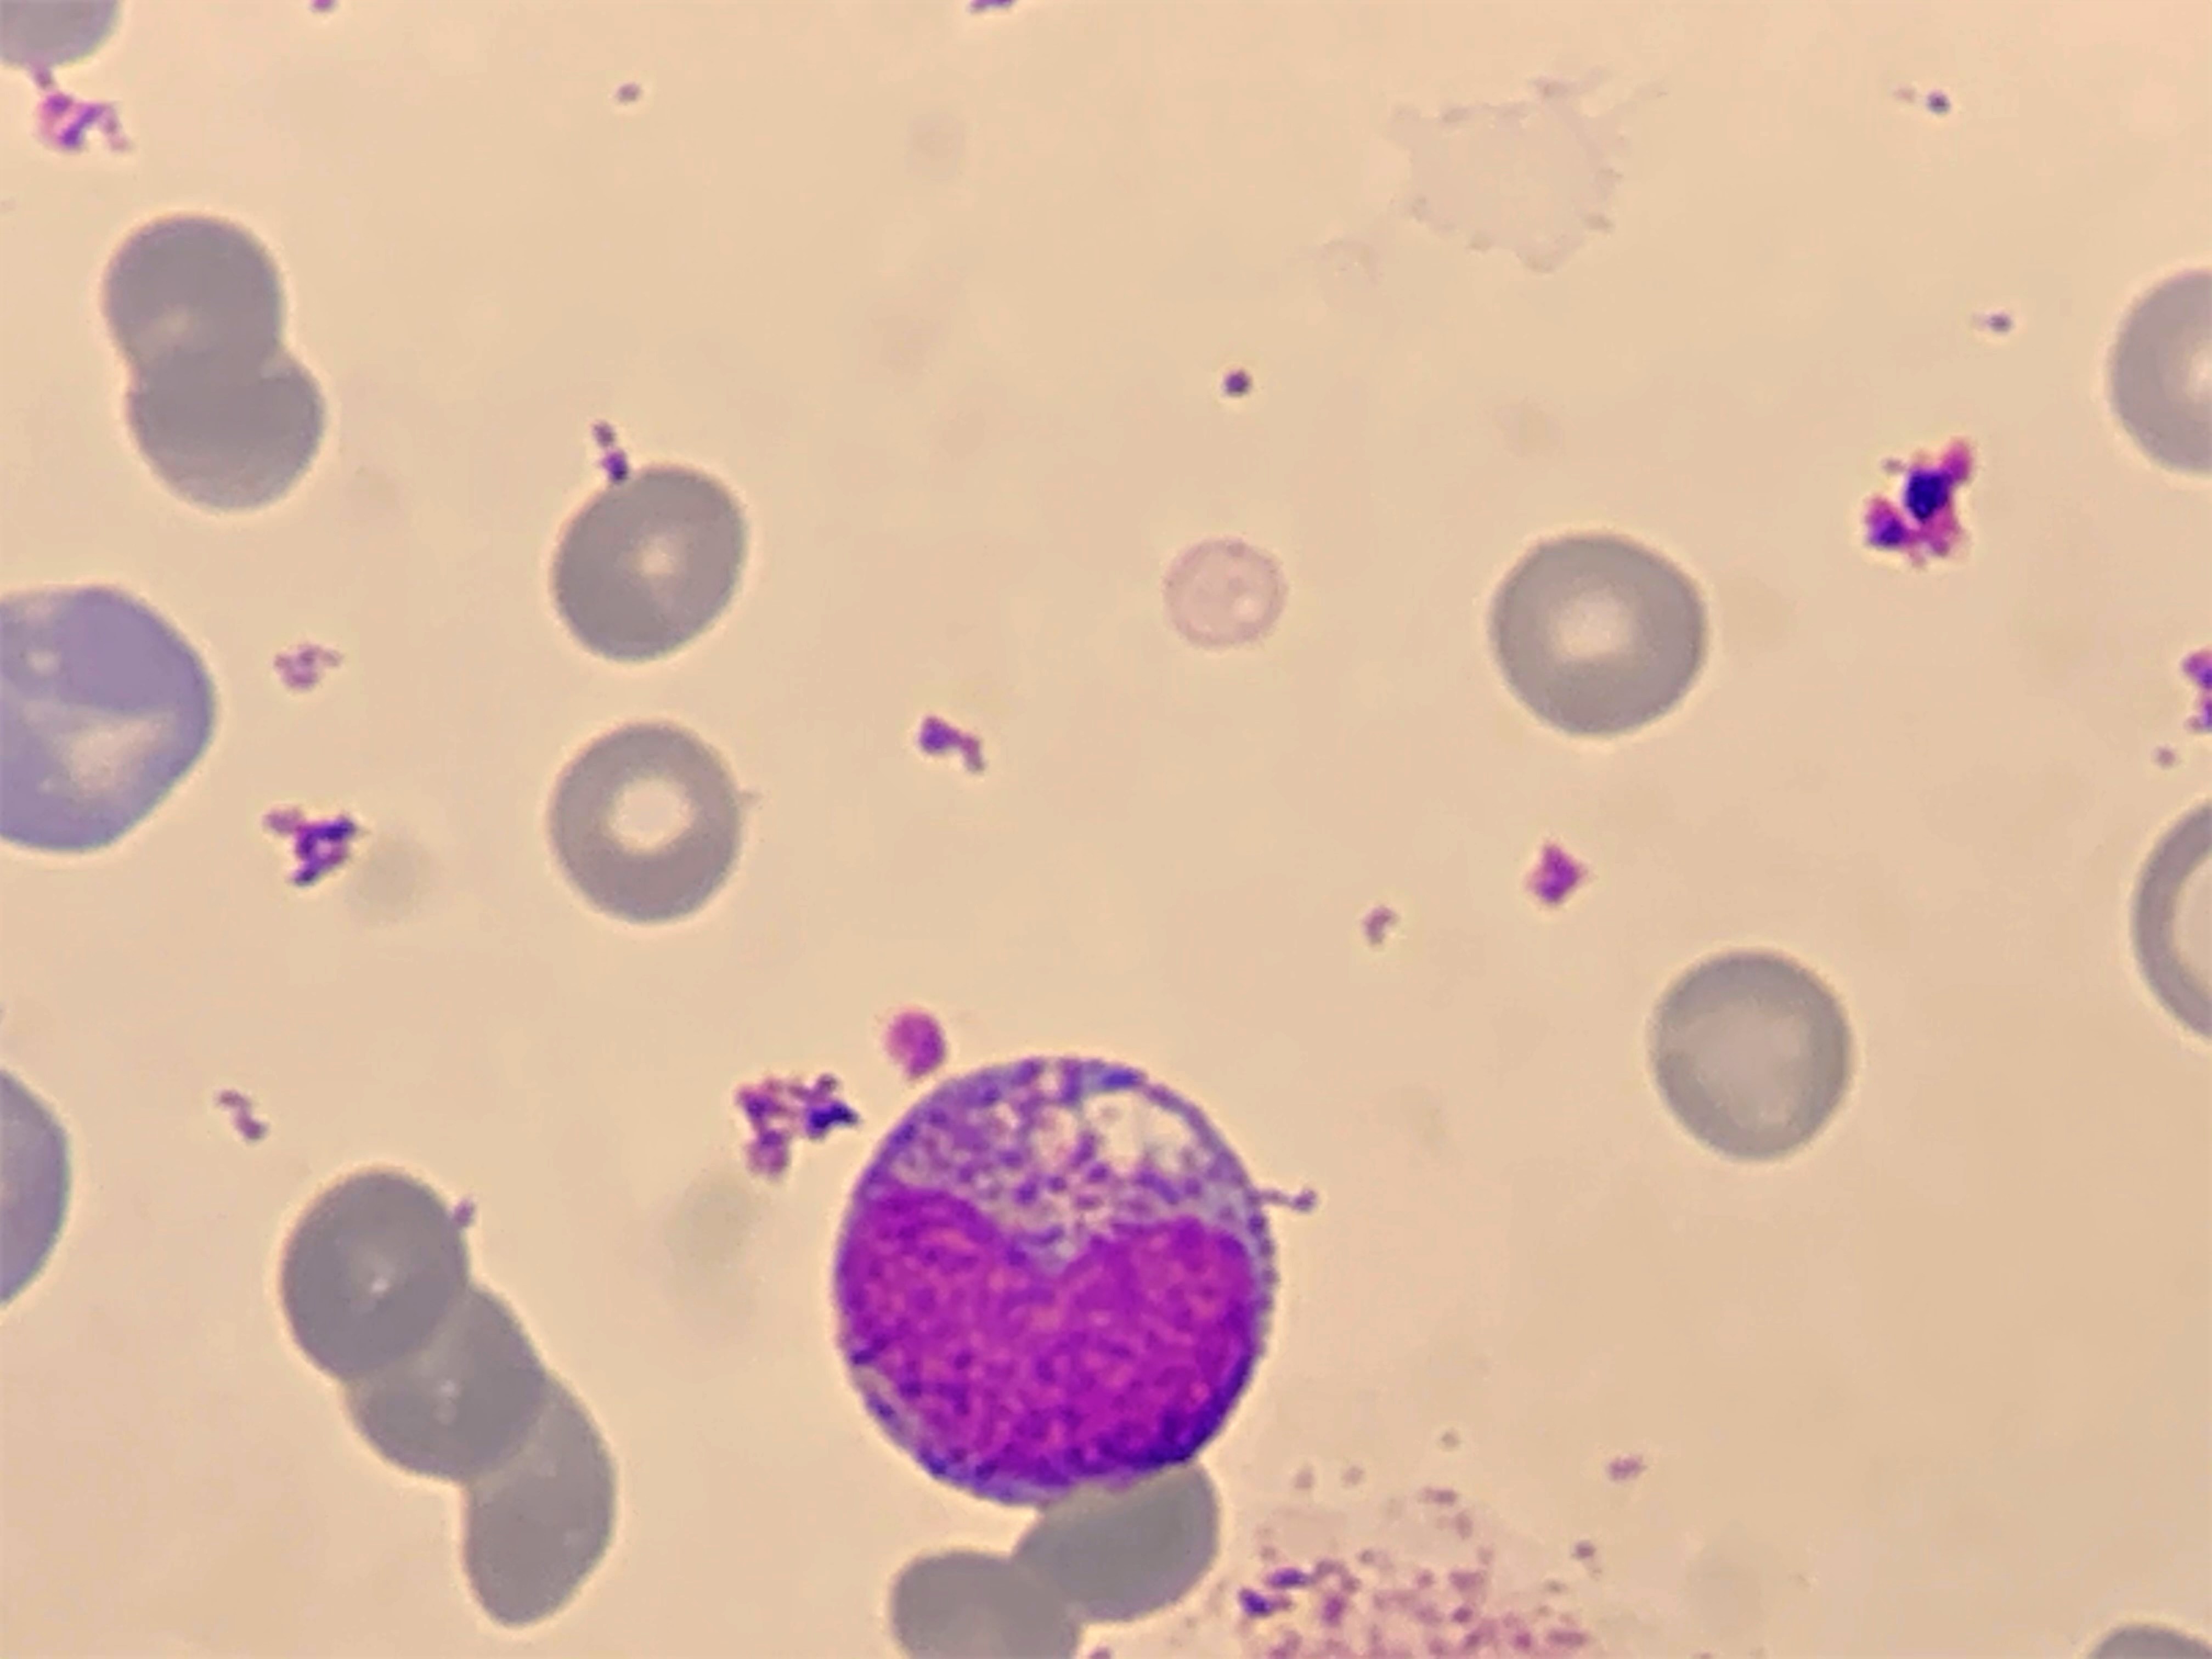
Cell type: METAMYELOCYTES